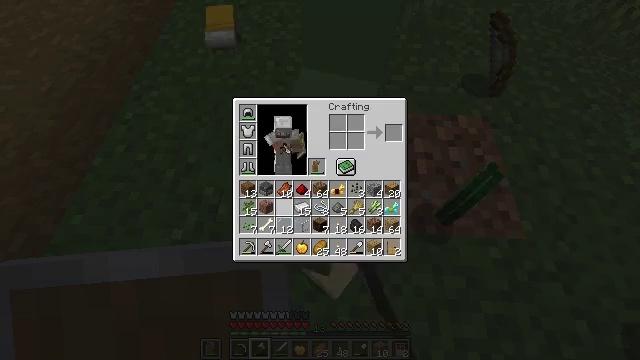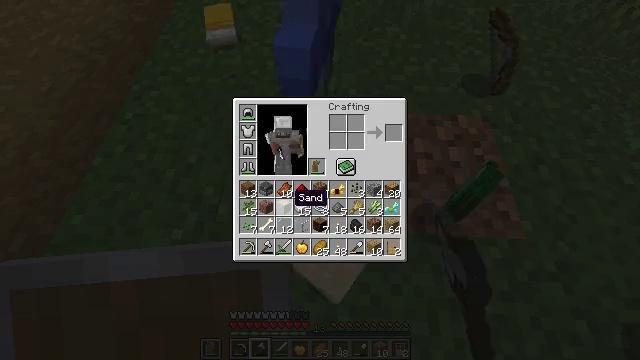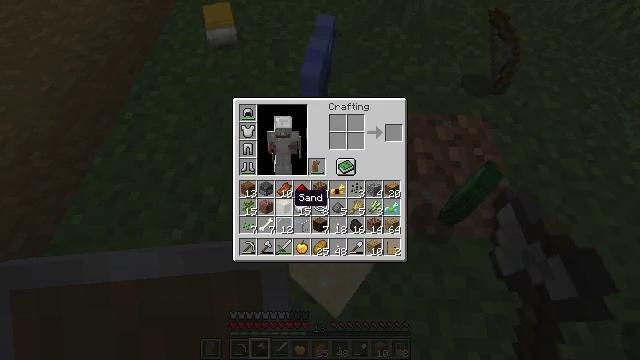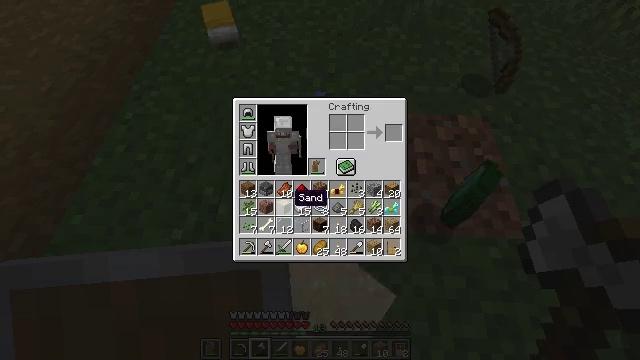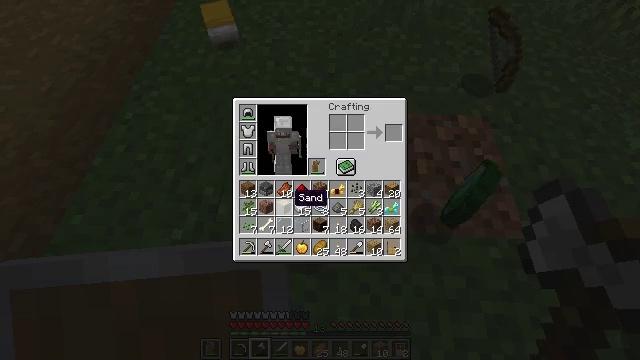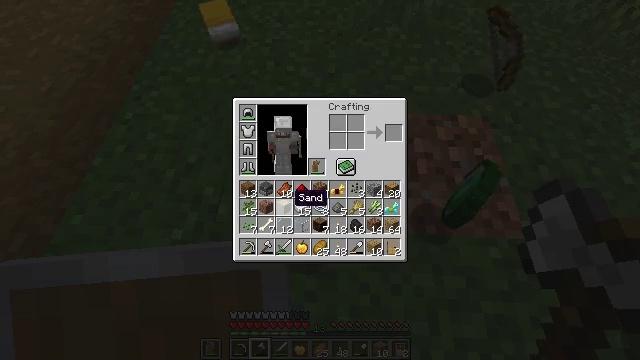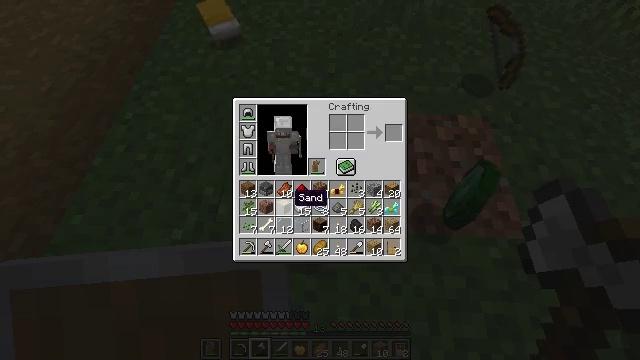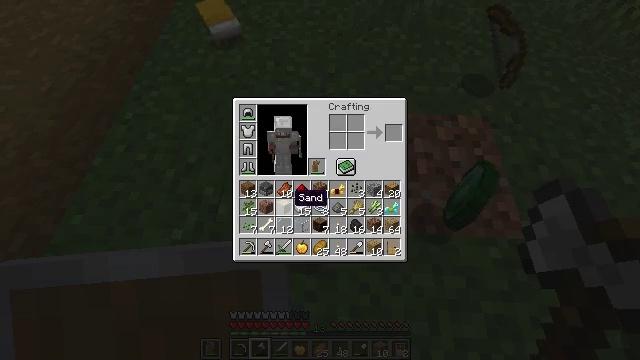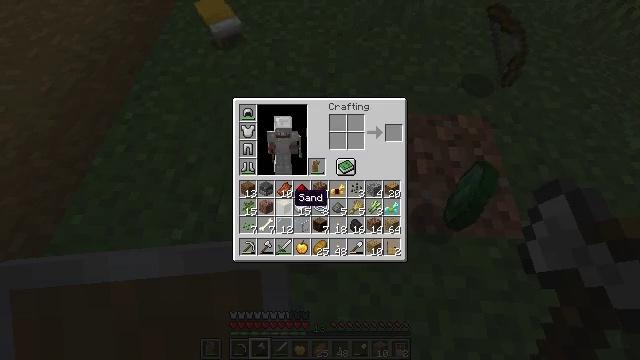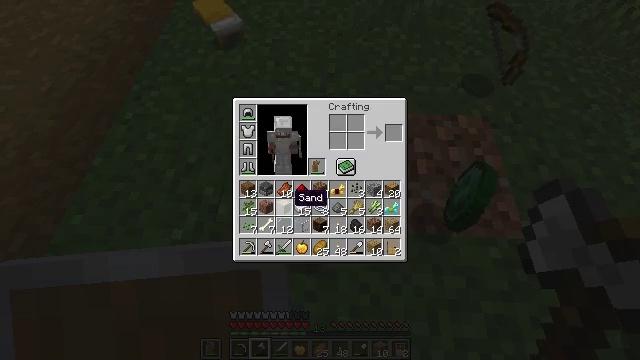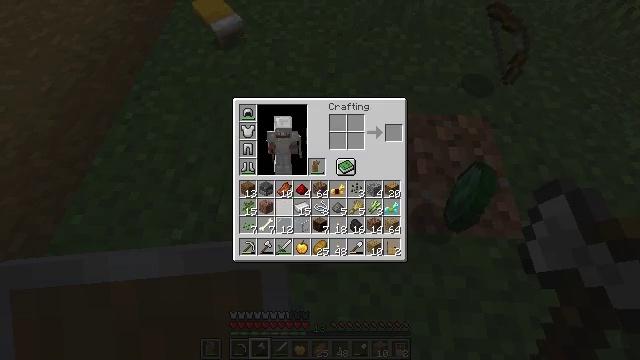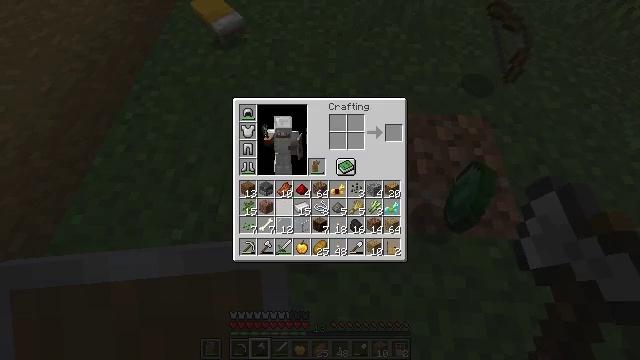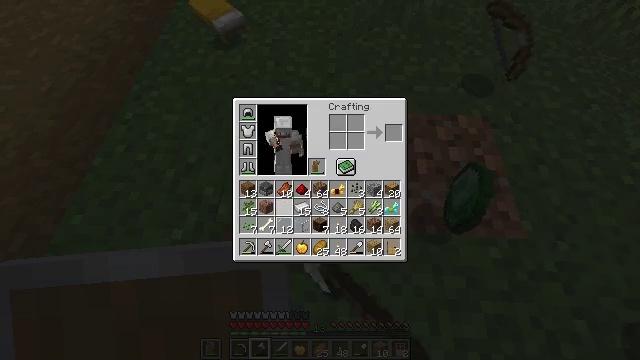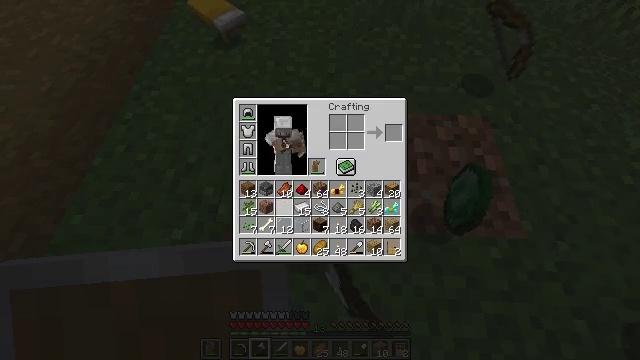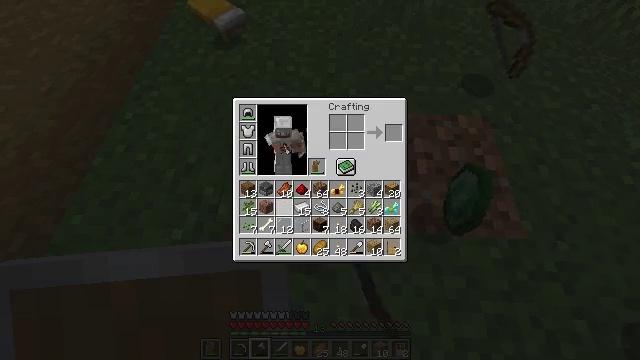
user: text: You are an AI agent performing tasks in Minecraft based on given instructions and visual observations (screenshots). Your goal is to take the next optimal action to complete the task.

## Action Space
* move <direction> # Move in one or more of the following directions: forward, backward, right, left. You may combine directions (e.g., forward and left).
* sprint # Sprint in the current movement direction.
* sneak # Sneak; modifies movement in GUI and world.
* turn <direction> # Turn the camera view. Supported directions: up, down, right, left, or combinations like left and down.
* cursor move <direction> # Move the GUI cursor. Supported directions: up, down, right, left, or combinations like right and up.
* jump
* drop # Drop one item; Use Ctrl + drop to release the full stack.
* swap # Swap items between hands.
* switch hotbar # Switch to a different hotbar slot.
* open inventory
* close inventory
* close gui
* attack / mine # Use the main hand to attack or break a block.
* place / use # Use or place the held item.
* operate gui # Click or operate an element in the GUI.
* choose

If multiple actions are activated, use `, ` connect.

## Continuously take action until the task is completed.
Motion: motion action
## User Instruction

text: Remove a block of sand from the inventory.
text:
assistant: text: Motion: sprint, open gui
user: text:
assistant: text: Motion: sprint
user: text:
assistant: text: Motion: sprint
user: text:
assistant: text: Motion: sprint
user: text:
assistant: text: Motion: sprint
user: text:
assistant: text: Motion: sprint
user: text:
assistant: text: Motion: sprint
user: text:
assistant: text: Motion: sprint
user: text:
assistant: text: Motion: sprint
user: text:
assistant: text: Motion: sprint, drop
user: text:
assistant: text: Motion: sprint, drop
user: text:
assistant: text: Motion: sprint
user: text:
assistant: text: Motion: sprint
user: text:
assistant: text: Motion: sprint
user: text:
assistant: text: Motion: sprint